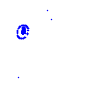
Particle: electron